Interaction volume radius: 5 \u00c5
Interaction volume height: 10 \u00c5
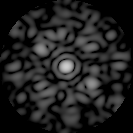
Disorder parameter: 0.6792